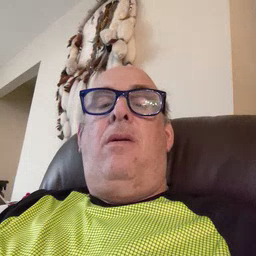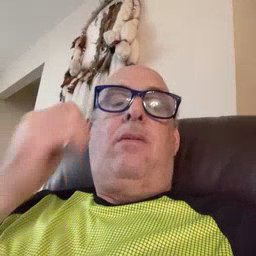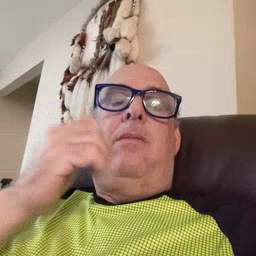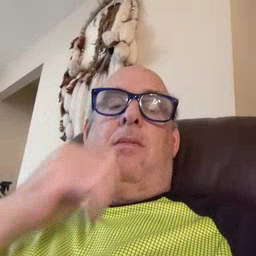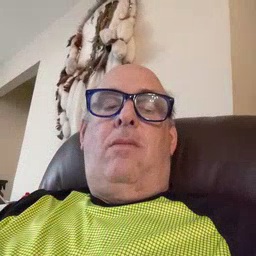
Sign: every